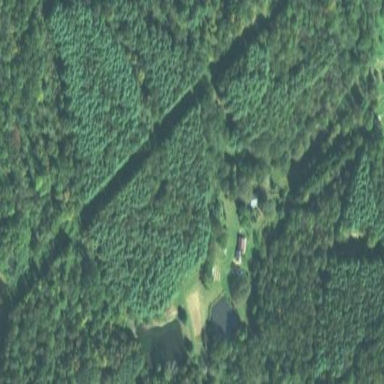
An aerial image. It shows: Plant nursery filled with trees.